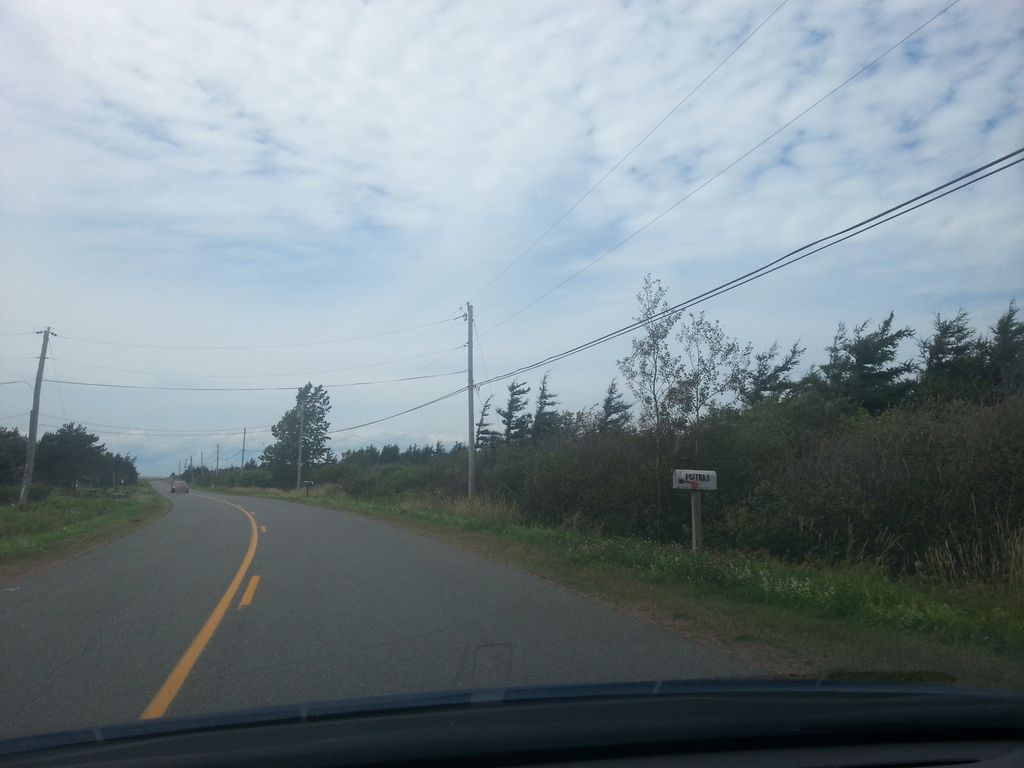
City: charlottetown